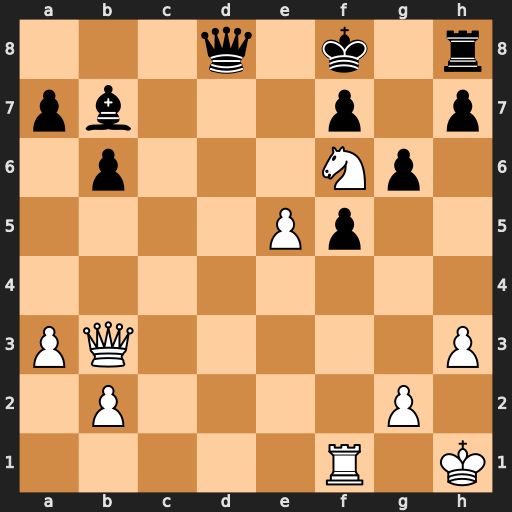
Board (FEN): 3q1k1r/pb3p1p/1p3Np1/4Pp2/8/PQ5P/1P4P1/5R1K
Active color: w
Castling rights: -
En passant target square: -
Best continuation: Rd1 Qc8 Rd7 Qc1+ Kh2